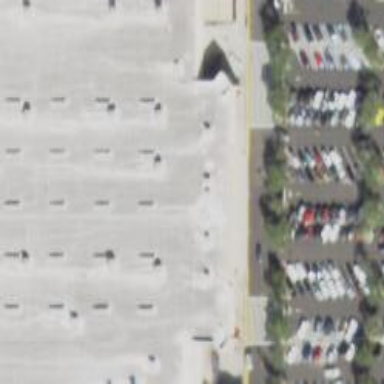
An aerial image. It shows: Supermarket building.